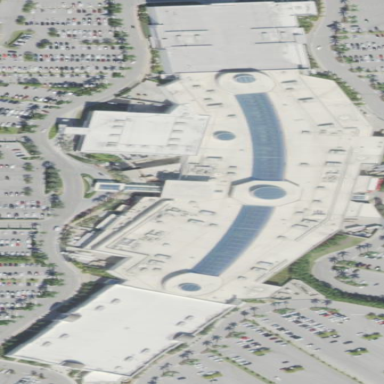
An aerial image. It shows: Retail building with flat gray roof. It is mall.